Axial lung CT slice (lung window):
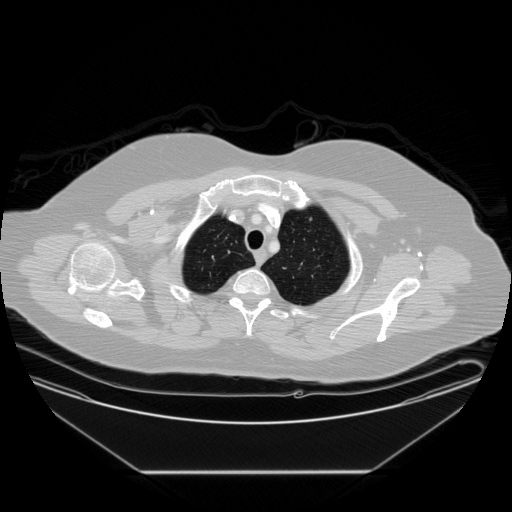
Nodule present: yes
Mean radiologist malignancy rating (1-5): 2.75